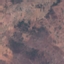
Land use / land cover: HerbaceousVegetation